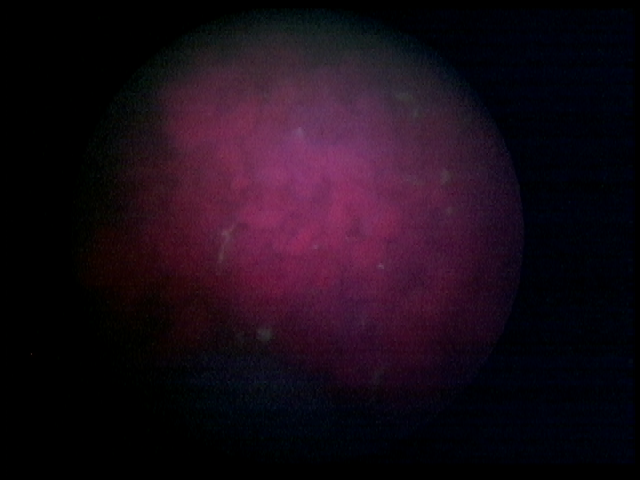
Modality: BLC
Class: Malignant
Subclass: LowGradePapillary
Lesion: L1
Stage: Ta
Morphology: Papillary
Bladder cancer association: Yes